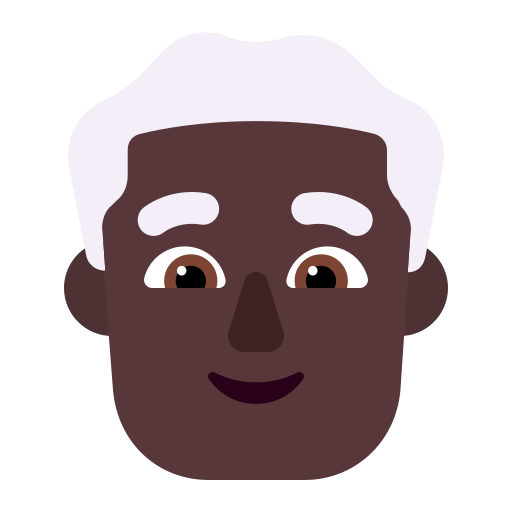
man white hair flat dark